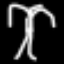
Label: palm tree